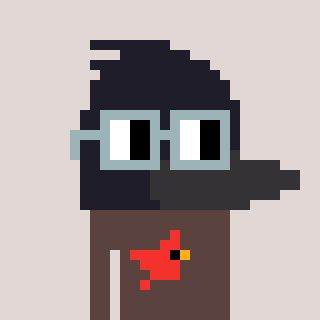
a pixel art character with square dark gray glasses, a raven-shaped head and a darkbrown-colored body on a warm background